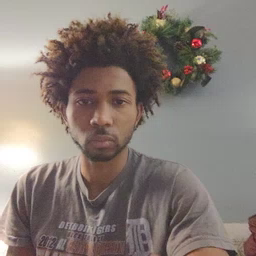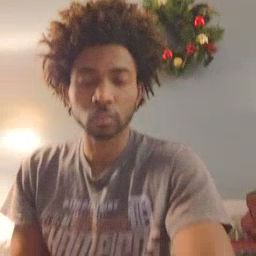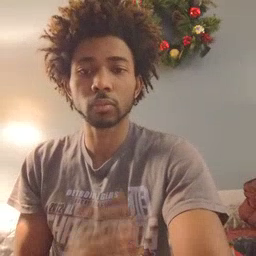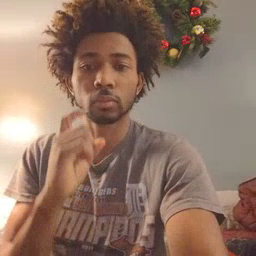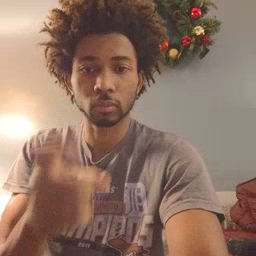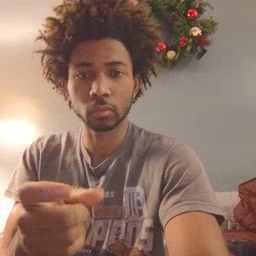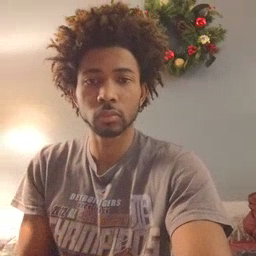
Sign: gift